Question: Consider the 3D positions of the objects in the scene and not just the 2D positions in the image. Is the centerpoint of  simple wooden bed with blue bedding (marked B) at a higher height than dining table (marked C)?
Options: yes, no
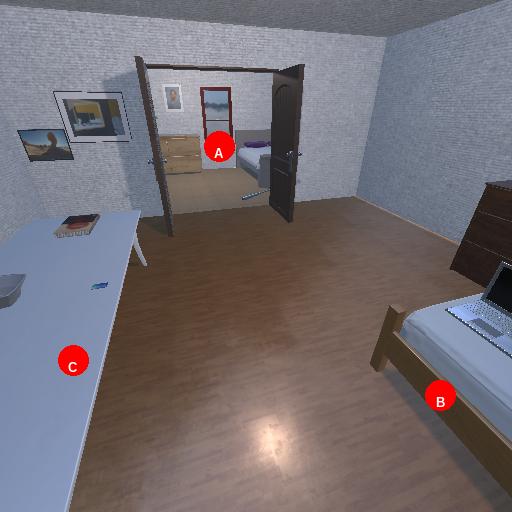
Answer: yes